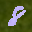
Label: 8